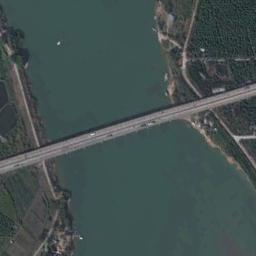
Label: bridge